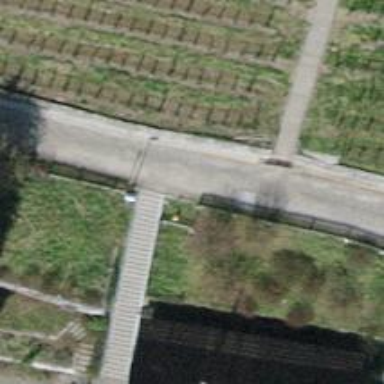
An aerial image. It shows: Steps with track type of grade 2.